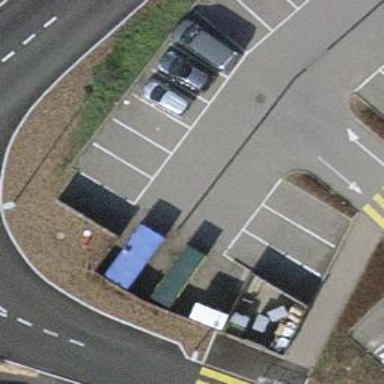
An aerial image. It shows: Recycling center.